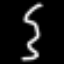
Label: squiggle